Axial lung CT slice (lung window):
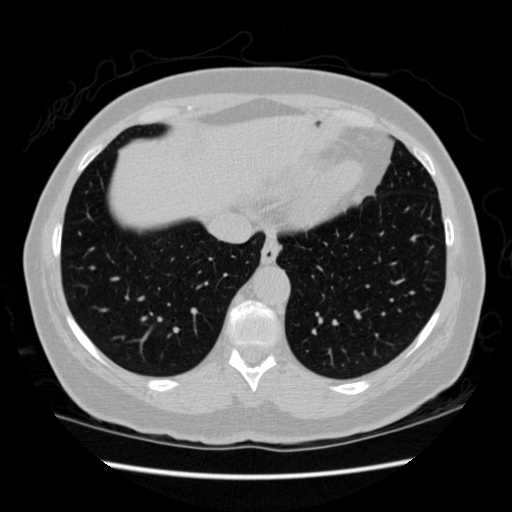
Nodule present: no